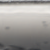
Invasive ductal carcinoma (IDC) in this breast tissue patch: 0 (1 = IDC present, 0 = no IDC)